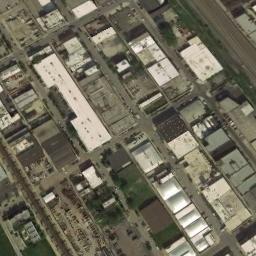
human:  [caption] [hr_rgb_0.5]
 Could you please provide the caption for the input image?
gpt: Only a few buildings in industrial areas have red roofs .

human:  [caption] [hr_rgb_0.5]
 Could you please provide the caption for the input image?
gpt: The industrial area has lots of neatly arranged workshops of different colors and some roads go through the industrial area .

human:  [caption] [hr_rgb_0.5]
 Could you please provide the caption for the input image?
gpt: In an industrial area, There are neatly planned factories and roads, Large parking lots, And green belts .

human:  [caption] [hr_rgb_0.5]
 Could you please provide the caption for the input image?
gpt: Many houses of different shapes and sizes are in the industrial area .

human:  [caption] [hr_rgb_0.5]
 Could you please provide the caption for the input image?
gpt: There are some white buildings and black buildings on the industrial area .